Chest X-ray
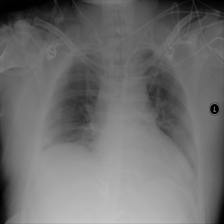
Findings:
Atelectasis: negative
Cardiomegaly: negative
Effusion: negative
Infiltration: positive
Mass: negative
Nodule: negative
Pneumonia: negative
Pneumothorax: negative
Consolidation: negative
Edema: negative
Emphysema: negative
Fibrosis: negative
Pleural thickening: negative
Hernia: negative